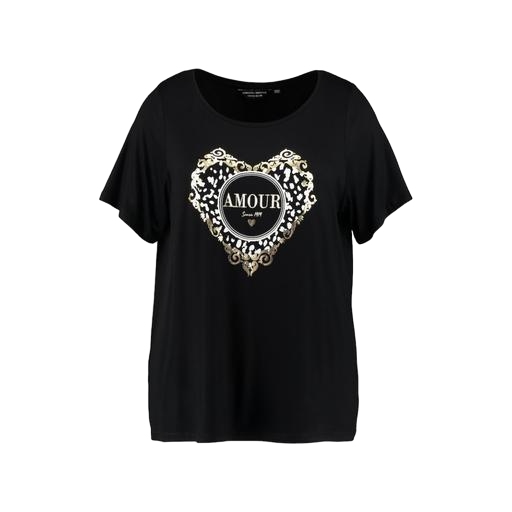
black plus size printed t-shirt only macy, black amour t shirt, black plus size open-back graphic t-shirt only macy, white background